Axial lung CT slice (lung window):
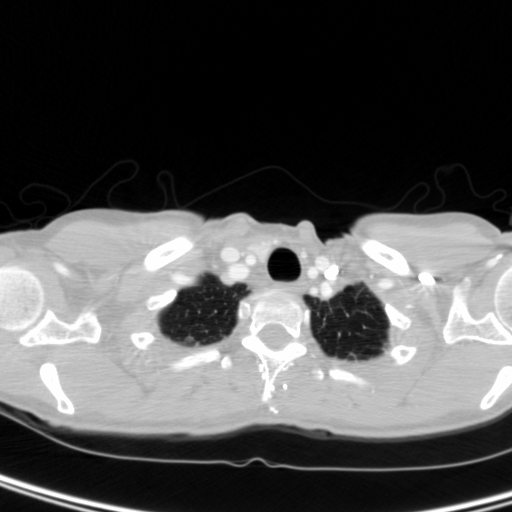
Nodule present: no